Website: crate-barrel
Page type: payment
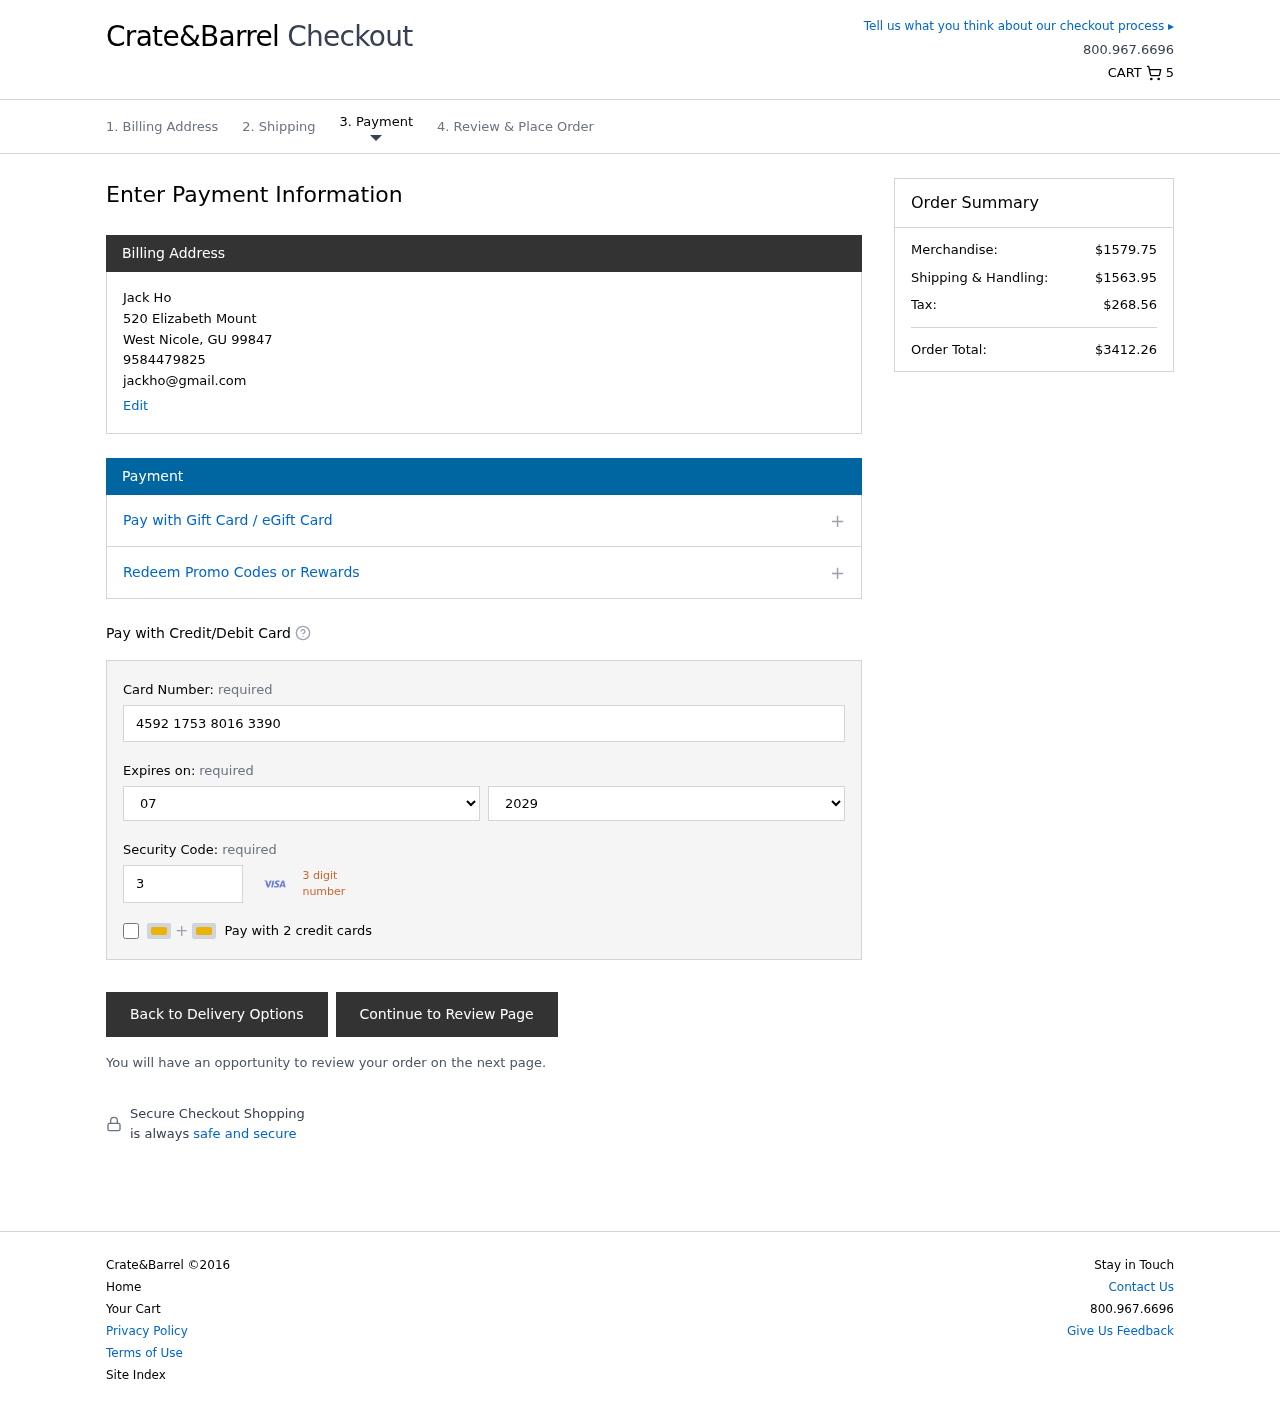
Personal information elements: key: PII_CARD_CVV
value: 305
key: PII_CARD_EXPIRY_MONTH
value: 07
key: PII_CARD_EXPIRY_YEAR
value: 29
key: PII_CARD_NUMBER
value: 4592 1753 8016 3390
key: PII_CITY
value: West Nicole
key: PII_EMAIL
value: jackho@gmail.com
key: PII_FULLNAME
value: Jack Ho
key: PII_PHONE
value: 9584479825
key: PII_POSTCODE
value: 99847
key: PII_STATE_ABBR
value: GU
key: PII_STREET
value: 520 Elizabeth Mount
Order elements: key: ORDER_NUM_ITEMS
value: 5
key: ORDER_SUBTOTAL
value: $1579.75
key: ORDER_SHIPPING_COST
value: $1563.95
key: ORDER_TAX
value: $268.56
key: ORDER_TOTAL
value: $3412.26